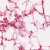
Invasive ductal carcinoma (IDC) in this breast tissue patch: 0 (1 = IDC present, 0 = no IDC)